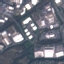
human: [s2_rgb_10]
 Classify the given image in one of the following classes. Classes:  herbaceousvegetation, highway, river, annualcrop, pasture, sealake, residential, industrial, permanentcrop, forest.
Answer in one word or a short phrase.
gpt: Industrial